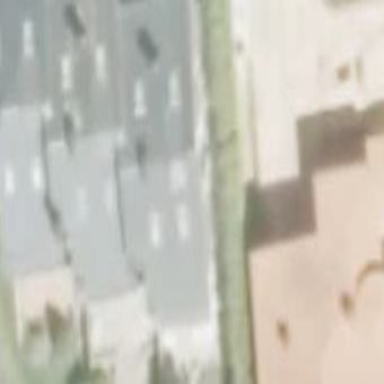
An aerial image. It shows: Simple and straightforward house.